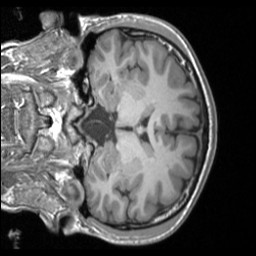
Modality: T1w
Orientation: coronal
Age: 19
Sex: male
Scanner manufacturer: siemens
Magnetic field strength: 3 T
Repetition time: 1.9 s
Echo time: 0.00226 s